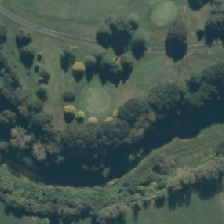
Land cover: urban_parkland